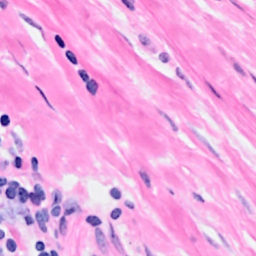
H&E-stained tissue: Breast